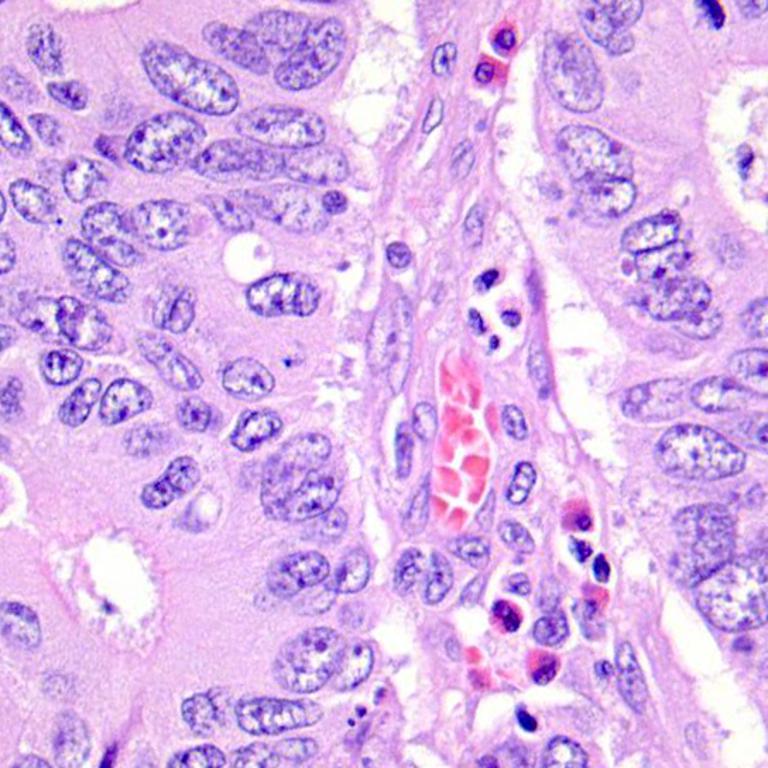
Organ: colon
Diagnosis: adenocarcinomas